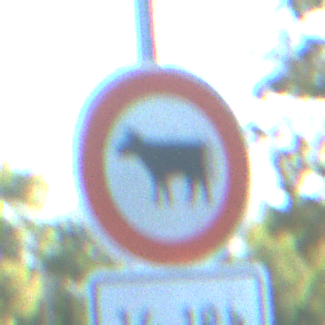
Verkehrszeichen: VerbotViehtrieb
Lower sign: ZeitangabenOhneBeschraenkungAufWochentage1
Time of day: MorningAfternoon
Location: Outdoor (Urban)
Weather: Clear
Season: NotSpecified
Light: Natural